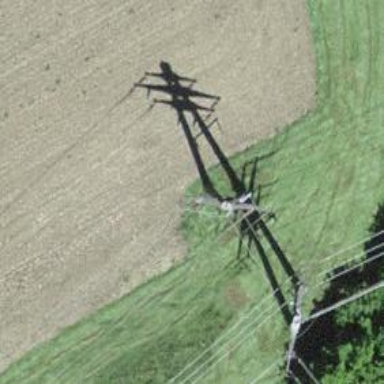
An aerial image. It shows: Power line in the image.